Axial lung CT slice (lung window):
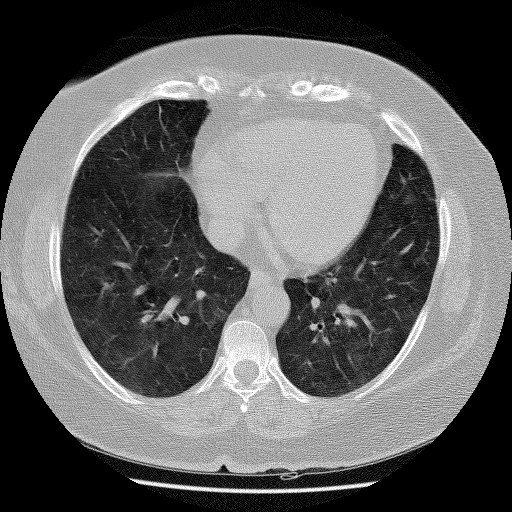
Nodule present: no